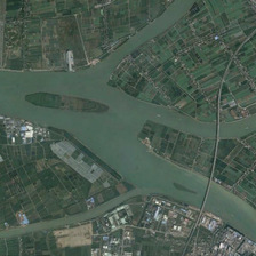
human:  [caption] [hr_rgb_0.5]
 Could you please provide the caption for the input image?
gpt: Many farmland is divided into three tributaries along the river bank.

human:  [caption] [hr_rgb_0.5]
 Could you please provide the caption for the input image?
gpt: A thin road across two green rivers

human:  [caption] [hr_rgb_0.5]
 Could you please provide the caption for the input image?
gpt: A slender road runs through two green rivers.

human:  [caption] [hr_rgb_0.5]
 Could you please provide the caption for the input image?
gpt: A winding path spans two green rivers.

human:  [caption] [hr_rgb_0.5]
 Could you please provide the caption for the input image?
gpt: Many farmland is distributed on both sides of a river with three tributaries.